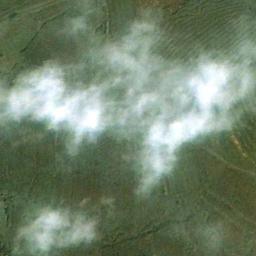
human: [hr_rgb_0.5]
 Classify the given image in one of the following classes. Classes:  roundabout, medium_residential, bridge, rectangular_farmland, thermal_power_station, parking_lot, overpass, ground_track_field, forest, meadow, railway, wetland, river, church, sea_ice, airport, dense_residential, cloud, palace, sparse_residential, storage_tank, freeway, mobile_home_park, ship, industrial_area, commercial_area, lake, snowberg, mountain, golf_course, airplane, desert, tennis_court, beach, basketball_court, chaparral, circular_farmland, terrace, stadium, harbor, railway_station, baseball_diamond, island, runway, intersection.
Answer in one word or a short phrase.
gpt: cloud